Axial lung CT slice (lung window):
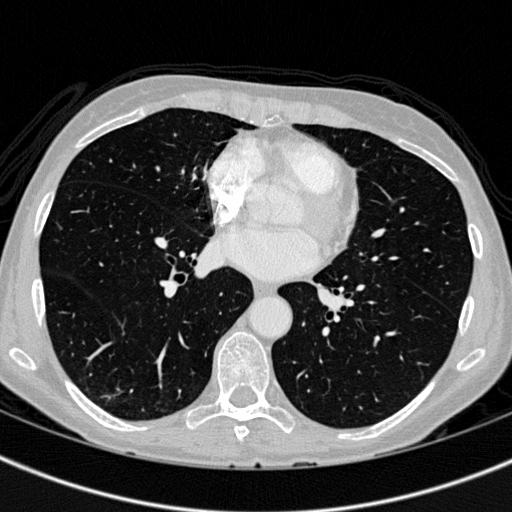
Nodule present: no